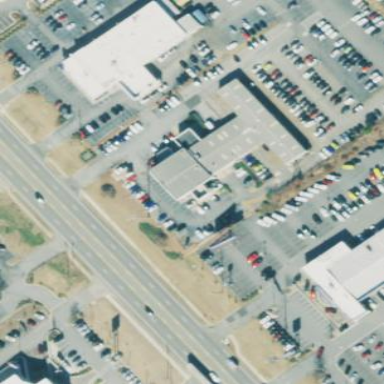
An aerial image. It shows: Building that houses car shop.